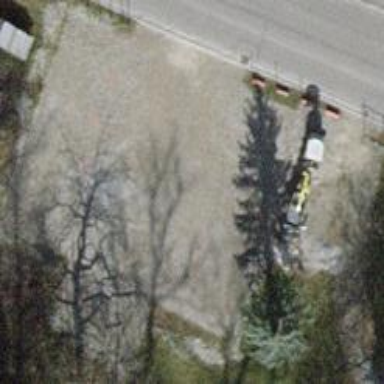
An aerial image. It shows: Parking area with gravel surface.